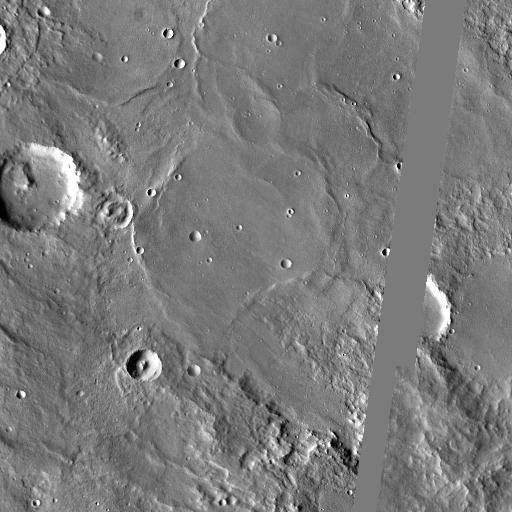
Crater classes present: Background, Other, Buried, Secondary